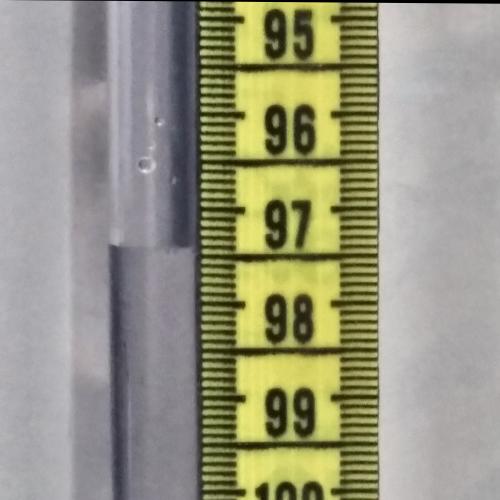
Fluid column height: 97.4 cm